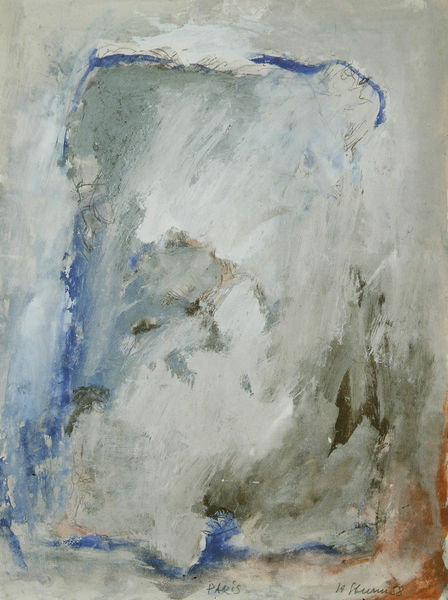
Titel: Paris
Künstler: Helmut Sturm
Standort: Cham
Institution: Kunstverein Museum SPUR
Schlagwörter: blau, kopf, weiß, wolken, aquarell, bewegung, braun, bunt, frankreich, grau, hell, orange, paris, schwarz, dach, gebäude, haus, rot, malerei, signatur, öl, wind, pastos, farbig, moderne, abstrakt, farben, modern, farbe, nebel, linien, signiert, sturm, datum, abstraktion, umriss, regen, rechteck, linie, form, bleistift, umrisslinie, informel, farbspiel, abstration